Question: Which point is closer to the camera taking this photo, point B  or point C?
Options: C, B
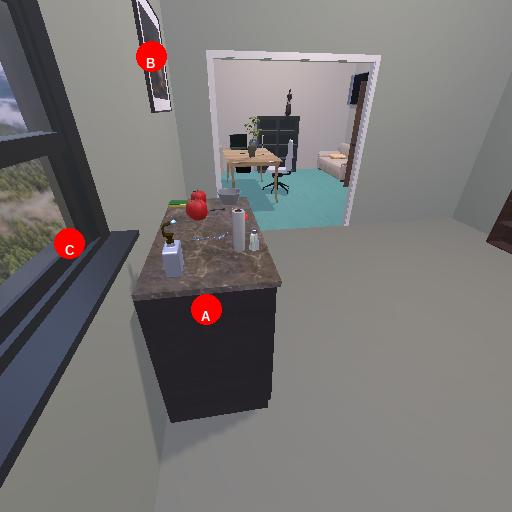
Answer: C